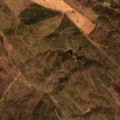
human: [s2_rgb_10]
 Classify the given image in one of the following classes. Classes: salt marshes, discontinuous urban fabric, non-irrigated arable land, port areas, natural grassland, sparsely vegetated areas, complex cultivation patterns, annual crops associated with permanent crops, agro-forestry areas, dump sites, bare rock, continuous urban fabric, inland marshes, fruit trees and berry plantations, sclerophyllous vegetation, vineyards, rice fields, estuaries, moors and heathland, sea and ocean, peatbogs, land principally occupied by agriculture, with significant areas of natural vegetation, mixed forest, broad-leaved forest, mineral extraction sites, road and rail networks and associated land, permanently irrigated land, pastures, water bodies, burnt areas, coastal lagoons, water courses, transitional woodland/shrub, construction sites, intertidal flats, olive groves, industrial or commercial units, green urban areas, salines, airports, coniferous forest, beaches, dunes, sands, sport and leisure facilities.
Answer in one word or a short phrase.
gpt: non-irrigated arable land, pastures, broad-leaved forest, transitional woodland/shrub